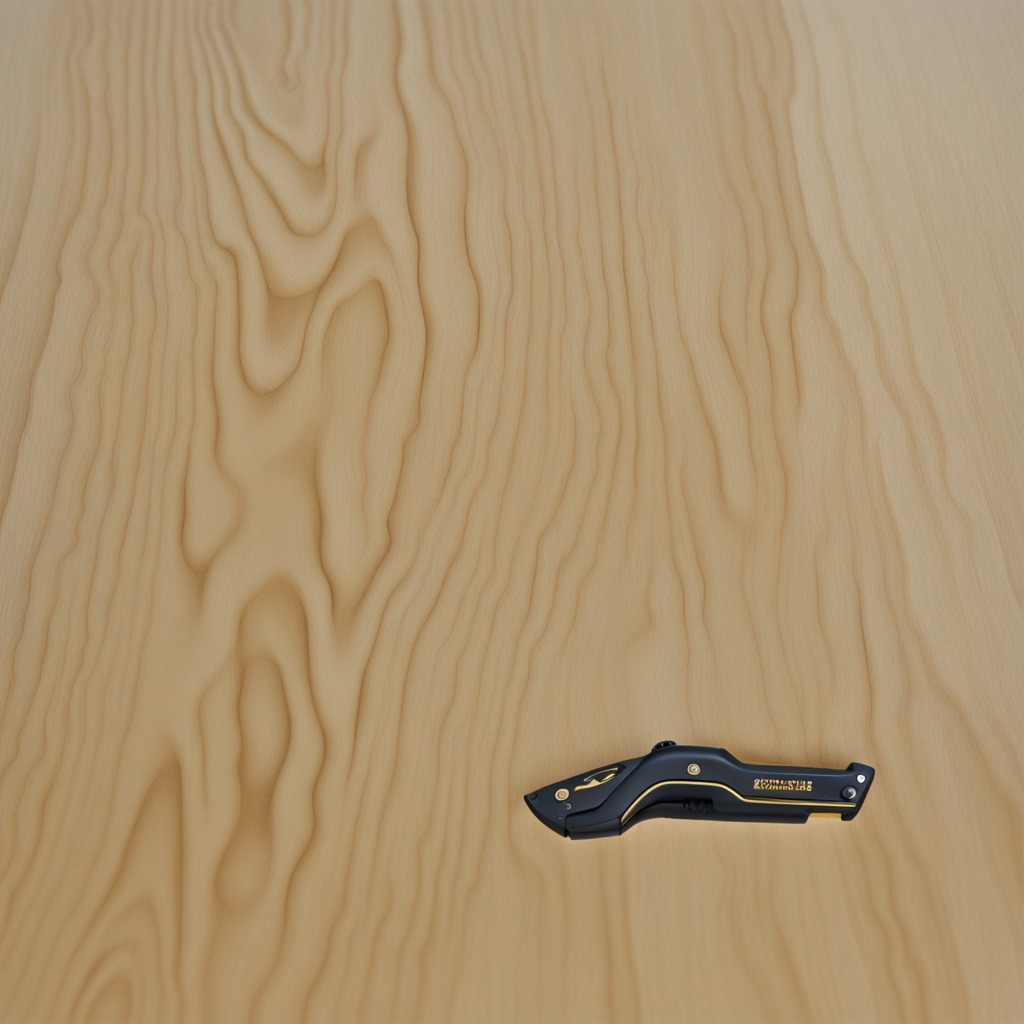
A utility knife is lying on the plywood surface.